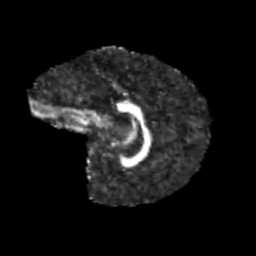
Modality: FA
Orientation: sagittal
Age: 10
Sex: male
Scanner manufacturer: siemens
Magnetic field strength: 3 T
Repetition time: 3.8 s
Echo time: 0.07 s